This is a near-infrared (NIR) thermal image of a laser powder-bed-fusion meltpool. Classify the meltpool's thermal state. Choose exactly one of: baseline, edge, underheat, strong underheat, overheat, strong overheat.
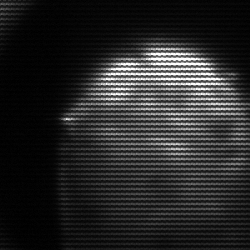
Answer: edge